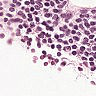
Metastatic tissue present: no